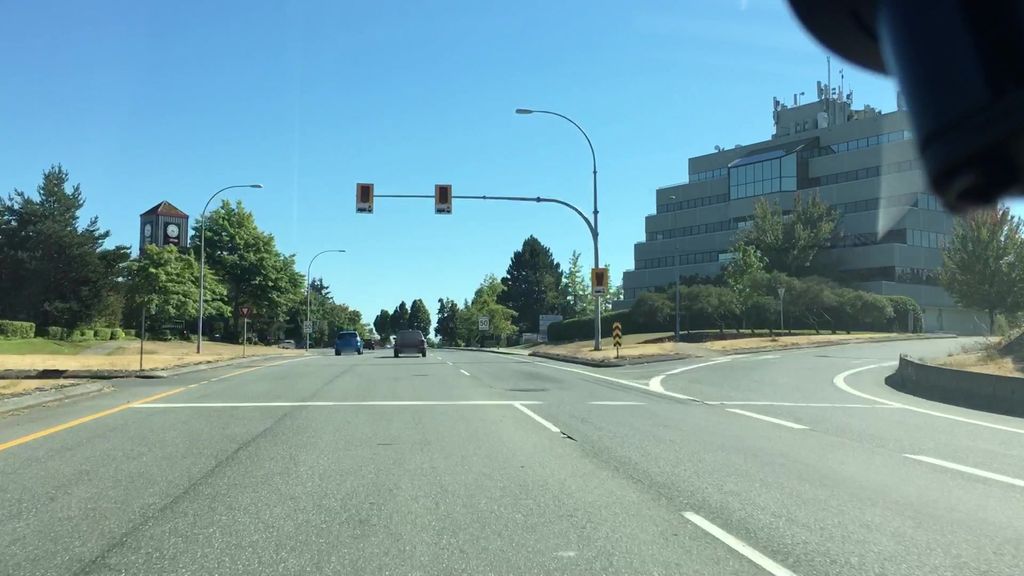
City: victoria